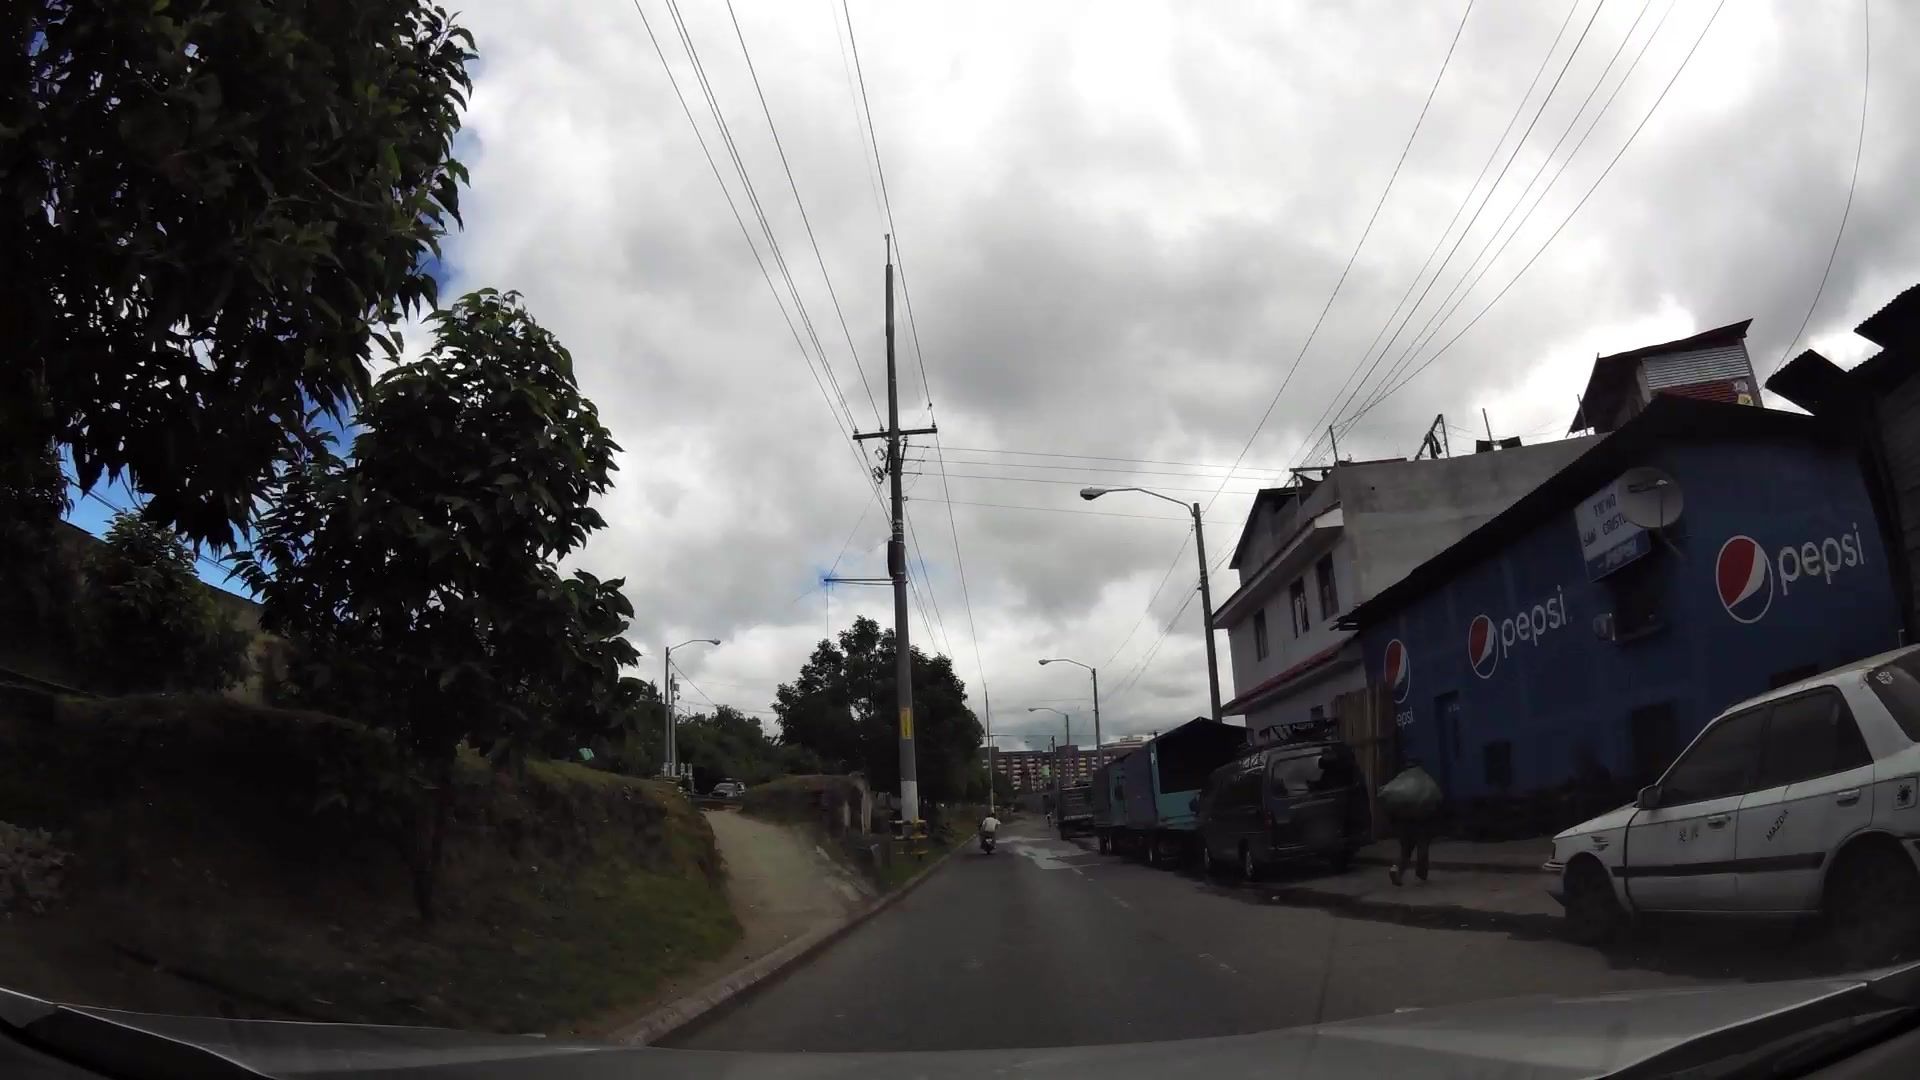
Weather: cloudy
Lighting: day
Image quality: good
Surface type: driving surface
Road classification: tertiary, primary
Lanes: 2
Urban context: urban centre
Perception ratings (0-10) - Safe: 2.73, Lively: 6.69, Beautiful: 3.79, Boring: 1.38, Depressing: 5.98, Wealthy: 0.37